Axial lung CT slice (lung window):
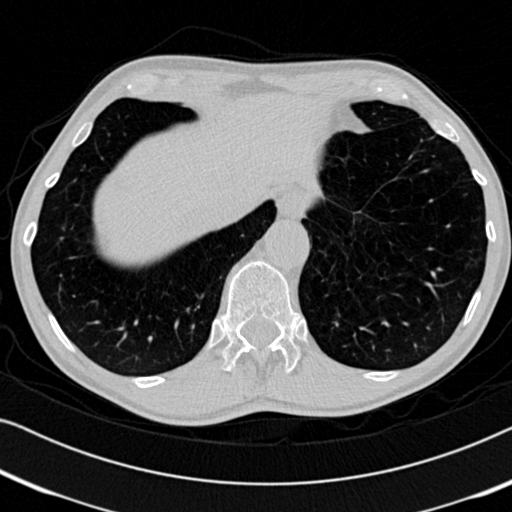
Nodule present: no